Question: I'm not getting how to loop a ul and just add a class if li has class='parent'
I always get each li with my new class...
this is the code
'''
$('.navigation').find('li').each(function() {
if($(this).hasClass('parent')) {
$(this).find('li').each(function() {
$(this).addClass("nivel_1");
$(this).css('display', 'none');
if($(".nivel_1").hasClass('parent')) {
$(".nivel_1").find('li').each(function() {
$(this).addClass("nivel_2");
$(this).css('display', 'none');
});
}
});
}
});
'''
this is what i get

what should i do?
thanks!
Pluda
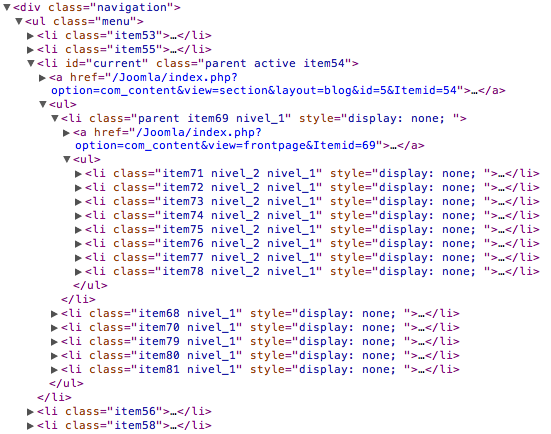
Answer: So you have a tree view and those with a list within have a class called parent.
I haven't tested this (and I don't know if jQuery has something built in to do this) but you could try something like:
'''
$(document).ready(function(){
$('.navigation').find('li.parent > ul > li').addClass('nivel_X');
$('.nivel_X').each(function(){
var level = $(this).parents('.parent').size();
$(this).removeClass('nivel_X').addClass('nivel_'+level);
});
});
'''
The idea is that you'll add a class to each immediant child of a li with the "parent" class and then name that class nivel_X where X is replaced by the number of parents it finds above...
The following code works too and I like it better:
'''
$('.navigation').find('li.parent > ul > li').addClass(function() {
return 'nivel_'+$(this).parents('.parent').size();
});
'''